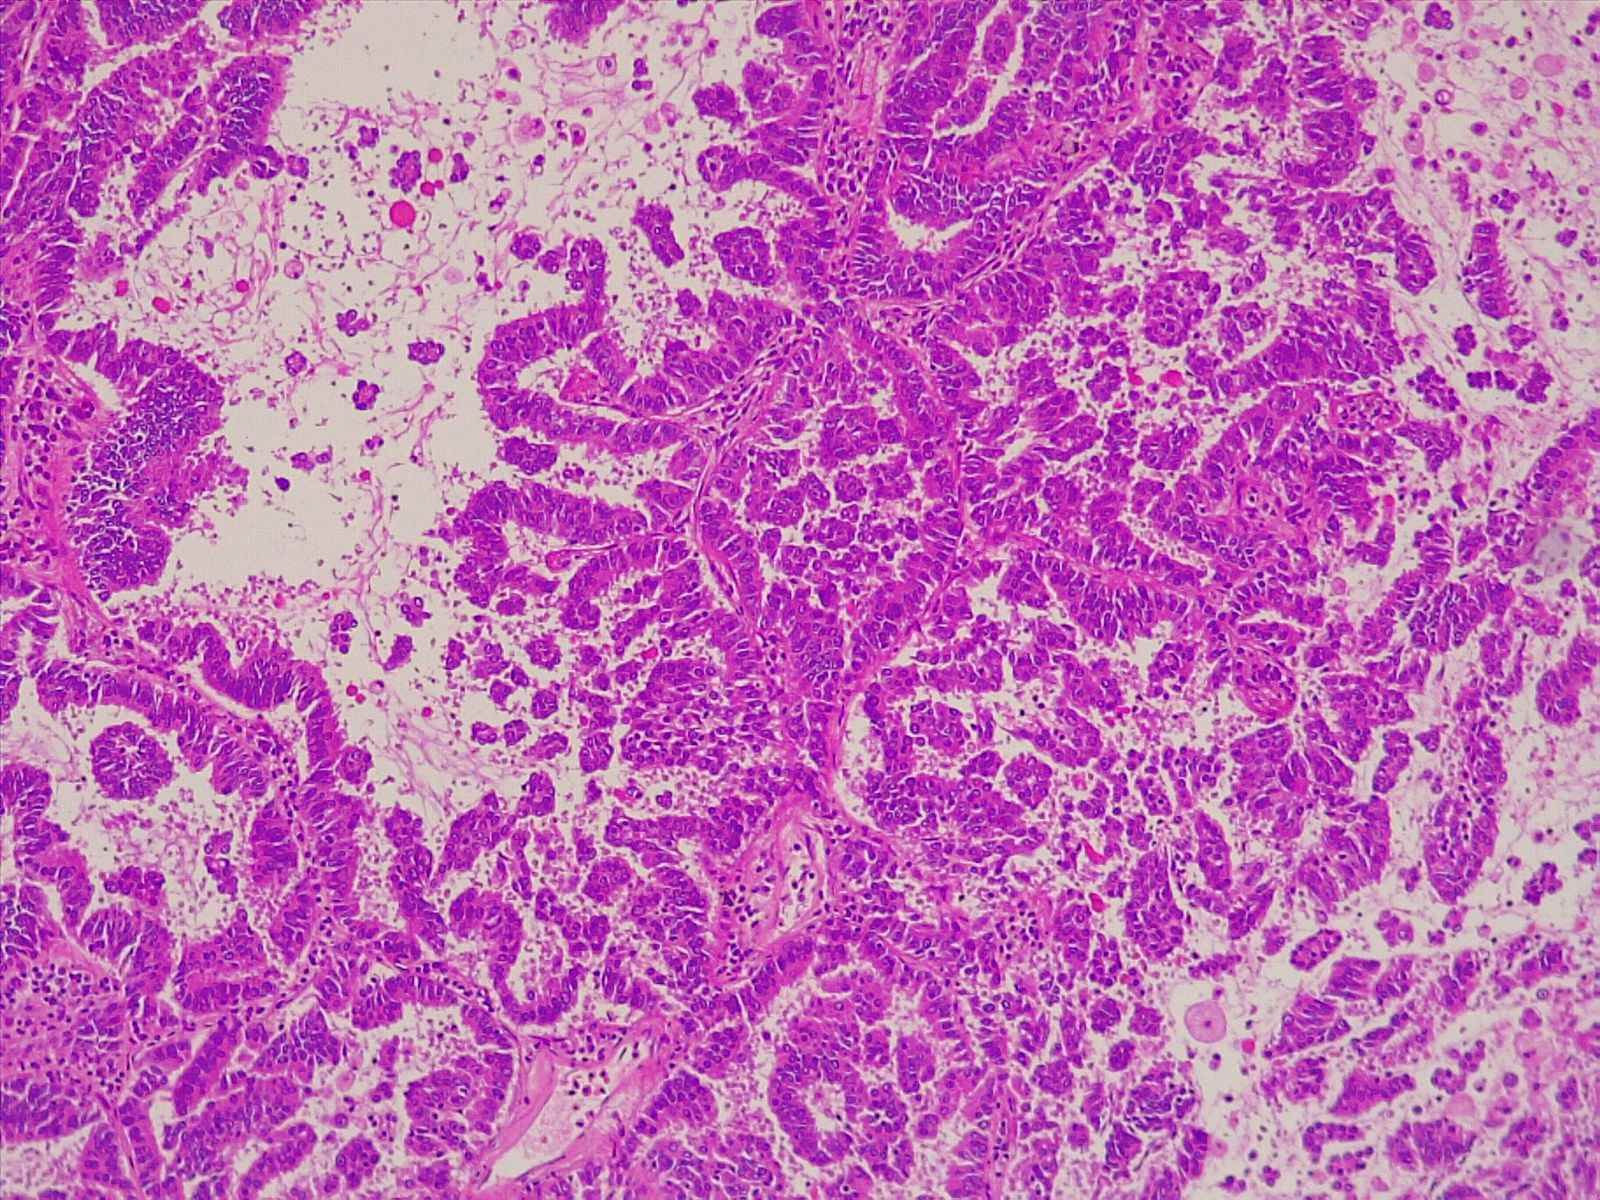
Label: lung adenocarcinoma, well differentiated